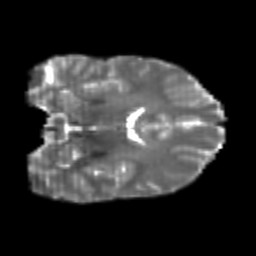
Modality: T2w
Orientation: coronal
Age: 21
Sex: male
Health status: healthy
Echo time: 0.074 s